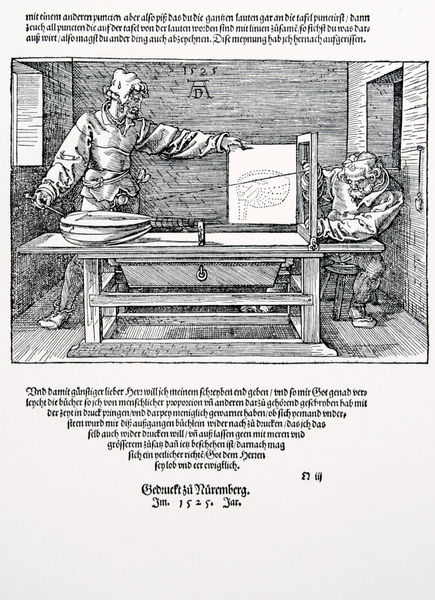
Titel: Unterweisung der Messung, 3. Buch: Von den Körpern, Der Zeichner der Laute
Künstler: Albrecht Dürer
Standort: viele Standorte
Institution: Seriendruck
Schlagwörter: hand, mann, weiß, dreieck, menschen, sitzen, fenster, frisur, grau, holz, hut, licht, männer, raum, schwarz, skizze, stuhl, tisch, tür, zeichnung, zimmer, blick, tuch, alt, bart, mütze, wand, falten, mensch, rahmen, schale, stehen, innenraum, instrument, signatur, spiegel, boden, haare, schnur, sitzend, stehend, blatt, gitarre, musik, locken, renaissance, arbeit, holzschnitt, schrift, perspektive, schuhe, studie, übung, grafik, graphik, linien, bank, hocker, schemel, diele, datum, zahlen, musikinstrument, atelier, schublade, stube, faden, gestell, bretter, ad, jahreszahl, tor, foto, punkte, wände, bad, eingang, buch, linie, seil, technik, becken, druck, lithographie, initialen, monogramm, schraffur, radierung, stich, künstler, seite, schwarzweiß, text, buchstaben, beschriftung, entwurf, ritter, kopie, buchdruck, buchseite, saite, handwerk, handwerker, werkstatt, werkzeug, zahl, zeichnen, ausgestreckt, verkürzung, fluchtpunkt, leder, mittelalter, konstruktion, plan, laute, mandoline, saiteninstrument, dürer, geselle, kupferstich, forschung, geometrie, typographie, altdeutsch, abbildung, beschreibung, meister, bauen, erklärung, nürnberg, klang, wissenschaft, proportionen, traktat, winkel, waschbecken, proportion, anleitung, messung, versuch, experiment, albrecht, albrecht dürer, werkbank, gnom, seriendruck, dürrer, pumpe, lehrbuch, regeln, messen, banjo, blasebalg, sehstrahl, soiegel, messgerät, apparat, erfindung, gutenberg, physik, gehirn, erfinder, naturwissenschaft, optik, unterweisung, lehrling, anleitungsbuch, bogensignatur, frakturschrift, anweisung, akkustik, amndoline, ausmessen, einstimmen, instrumentenbau, instrumentenbauer, secke, velum, zeichenmaschine, zeichentheorie, 1525, albracht, #druck, schröpfen, zupfgerät, erfiner